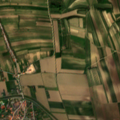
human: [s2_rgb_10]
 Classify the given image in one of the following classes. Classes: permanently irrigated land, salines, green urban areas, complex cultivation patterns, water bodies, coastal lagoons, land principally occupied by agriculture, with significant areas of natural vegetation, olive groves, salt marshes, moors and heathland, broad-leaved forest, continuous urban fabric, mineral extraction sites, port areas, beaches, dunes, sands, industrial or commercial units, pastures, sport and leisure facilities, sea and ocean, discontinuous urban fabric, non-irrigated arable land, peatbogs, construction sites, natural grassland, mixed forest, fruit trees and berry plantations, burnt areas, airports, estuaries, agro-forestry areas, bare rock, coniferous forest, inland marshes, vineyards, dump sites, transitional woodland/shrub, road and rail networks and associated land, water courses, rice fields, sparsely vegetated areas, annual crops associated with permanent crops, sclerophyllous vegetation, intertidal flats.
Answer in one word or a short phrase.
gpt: discontinuous urban fabric, non-irrigated arable land, vineyards, land principally occupied by agriculture, with significant areas of natural vegetation